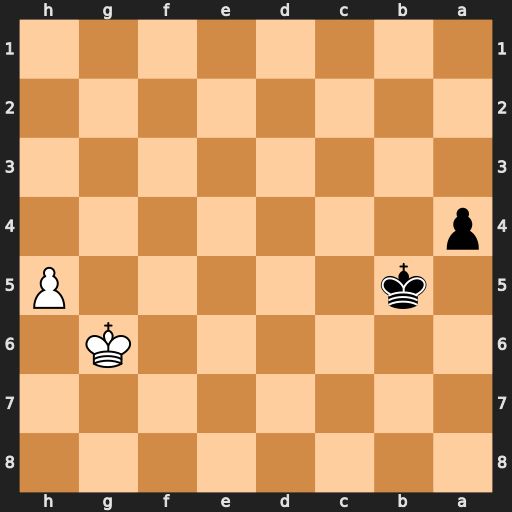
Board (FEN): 8/8/6K1/1k5P/p7/8/8/8
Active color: b
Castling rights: -
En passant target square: -
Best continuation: a3 h6 a2 Kf7 a1=Q